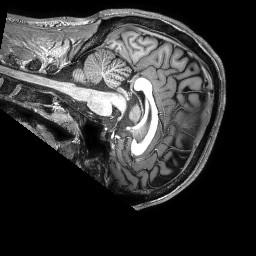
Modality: T1w
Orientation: sagittal
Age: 22
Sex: male